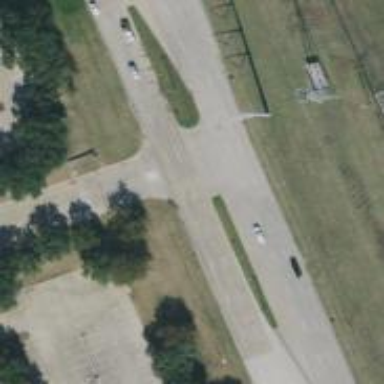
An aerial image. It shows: Secondary link road.